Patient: sex F, age 67
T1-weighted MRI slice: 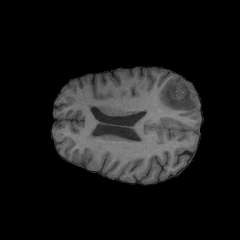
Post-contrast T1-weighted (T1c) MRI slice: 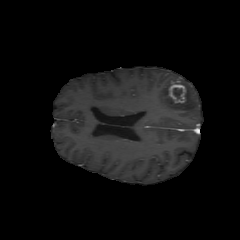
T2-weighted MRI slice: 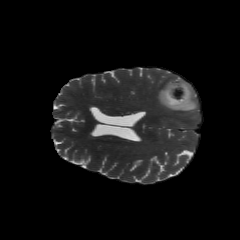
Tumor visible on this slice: yes
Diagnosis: Glioblastoma, IDH-wildtype
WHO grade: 4